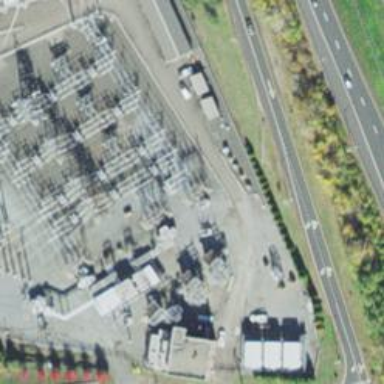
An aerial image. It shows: Switch for power supply.